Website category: sports
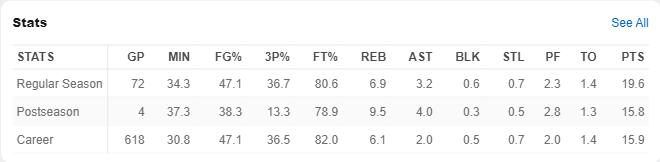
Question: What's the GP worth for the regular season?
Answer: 72

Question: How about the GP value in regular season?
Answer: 72

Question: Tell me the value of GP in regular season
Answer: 72

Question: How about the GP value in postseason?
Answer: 4

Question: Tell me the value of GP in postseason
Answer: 4

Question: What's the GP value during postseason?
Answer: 4

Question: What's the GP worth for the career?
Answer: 618

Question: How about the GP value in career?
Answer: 618

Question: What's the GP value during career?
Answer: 618

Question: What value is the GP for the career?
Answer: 618

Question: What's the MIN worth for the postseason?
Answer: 37.3

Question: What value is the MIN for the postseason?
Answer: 37.3

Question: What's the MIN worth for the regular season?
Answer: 34.3

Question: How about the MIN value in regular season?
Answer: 34.3

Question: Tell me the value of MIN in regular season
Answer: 34.3

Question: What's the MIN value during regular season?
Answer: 34.3

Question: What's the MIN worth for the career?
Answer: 30.8

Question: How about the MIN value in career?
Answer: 30.8

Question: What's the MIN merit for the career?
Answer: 30.8

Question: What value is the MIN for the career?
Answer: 30.8

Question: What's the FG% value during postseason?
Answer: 38.3

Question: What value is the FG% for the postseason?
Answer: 38.3

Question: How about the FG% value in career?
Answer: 47.1

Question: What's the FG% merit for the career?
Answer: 47.1

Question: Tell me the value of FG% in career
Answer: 47.1

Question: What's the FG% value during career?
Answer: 47.1

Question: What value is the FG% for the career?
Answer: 47.1

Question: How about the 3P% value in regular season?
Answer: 36.7

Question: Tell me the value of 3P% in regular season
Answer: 36.7

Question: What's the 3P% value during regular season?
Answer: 36.7

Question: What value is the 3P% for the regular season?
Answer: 36.7

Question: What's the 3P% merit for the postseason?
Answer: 13.3

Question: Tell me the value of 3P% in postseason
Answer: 13.3

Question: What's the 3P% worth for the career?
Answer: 36.5

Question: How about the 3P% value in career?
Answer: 36.5

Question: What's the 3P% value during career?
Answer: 36.5

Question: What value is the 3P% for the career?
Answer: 36.5

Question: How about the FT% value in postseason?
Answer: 78.9

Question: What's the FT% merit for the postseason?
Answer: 78.9

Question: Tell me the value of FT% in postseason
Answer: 78.9

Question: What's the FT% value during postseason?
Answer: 78.9

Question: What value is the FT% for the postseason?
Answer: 78.9

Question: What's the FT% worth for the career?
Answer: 82.0

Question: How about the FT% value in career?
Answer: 82.0

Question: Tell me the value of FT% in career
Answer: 82.0

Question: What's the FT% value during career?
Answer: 82.0

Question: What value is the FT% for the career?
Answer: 82.0

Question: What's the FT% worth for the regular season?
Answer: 80.6

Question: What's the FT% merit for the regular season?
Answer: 80.6

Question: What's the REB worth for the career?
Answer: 6.1

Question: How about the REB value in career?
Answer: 6.1

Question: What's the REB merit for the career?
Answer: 6.1

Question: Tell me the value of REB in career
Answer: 6.1

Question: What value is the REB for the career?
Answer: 6.1

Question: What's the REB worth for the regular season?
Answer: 6.9

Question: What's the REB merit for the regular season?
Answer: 6.9

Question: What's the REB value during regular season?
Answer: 6.9

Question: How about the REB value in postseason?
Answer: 9.5

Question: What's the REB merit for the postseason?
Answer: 9.5

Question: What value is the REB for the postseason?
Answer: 9.5

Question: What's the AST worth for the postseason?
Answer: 4.0

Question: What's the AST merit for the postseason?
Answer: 4.0

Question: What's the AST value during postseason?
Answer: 4.0

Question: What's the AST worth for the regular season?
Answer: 3.2